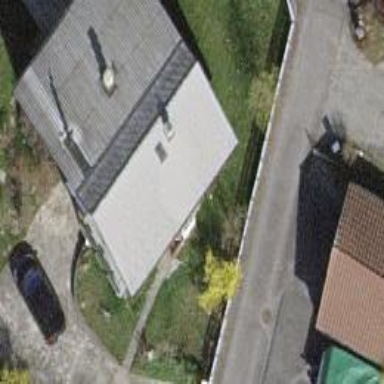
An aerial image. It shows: Simple house.